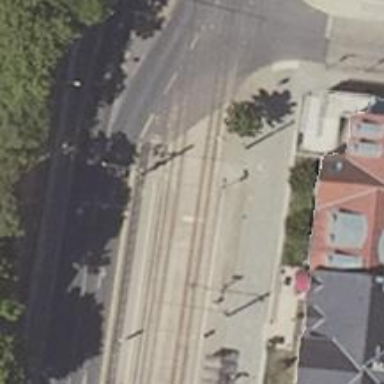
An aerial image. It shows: Crossing for the railway.